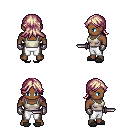
a pixel art fantasy rpg character, male body template, human, dark skin, white pirate shirt, white pants, white blonde loose hair, metal gloves, gray slippers, dagger, four views (front, back, left, right), 2x2 character sprite sheet, small pixel art, hard edges, no anti-aliasing